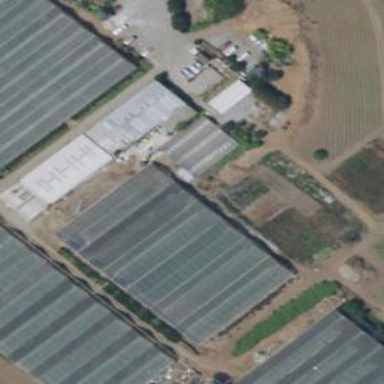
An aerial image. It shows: Greenhouse.